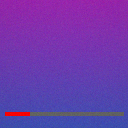
Screen state: on